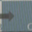
Piece: xx